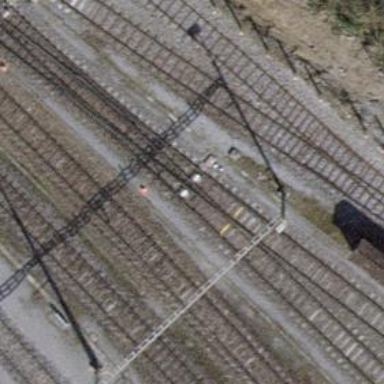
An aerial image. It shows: Single-track electrified railway siding with contact line.